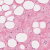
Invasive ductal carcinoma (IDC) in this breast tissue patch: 0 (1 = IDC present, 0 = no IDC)